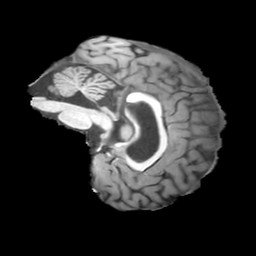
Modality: T1w
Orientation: sagittal